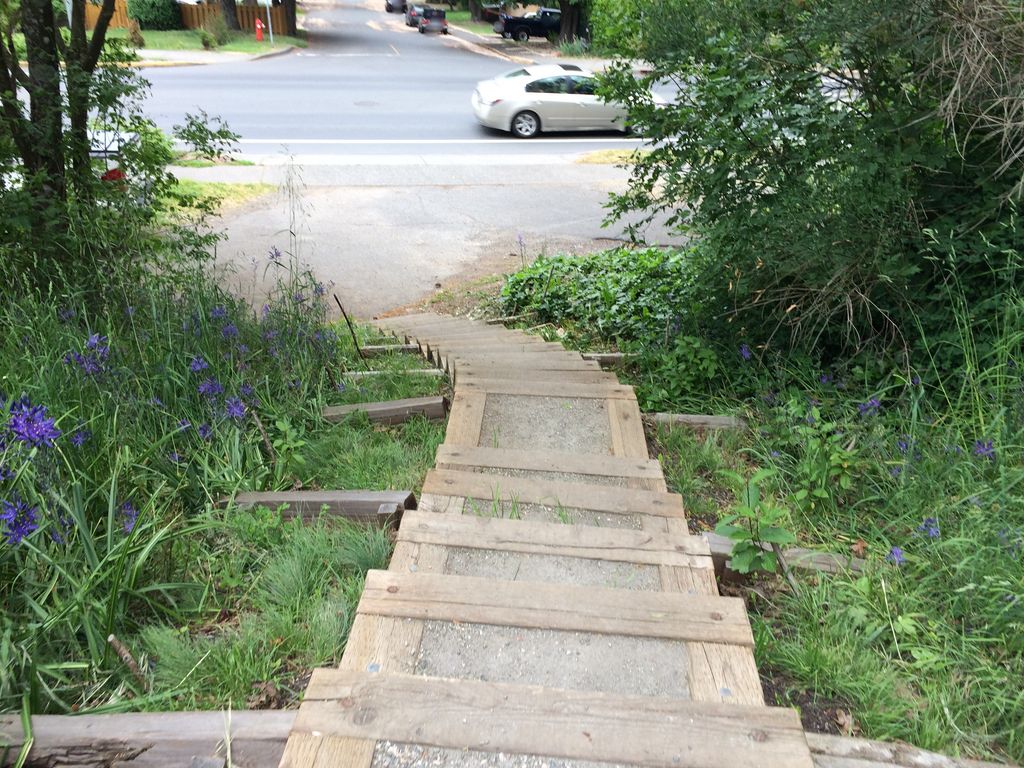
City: victoria